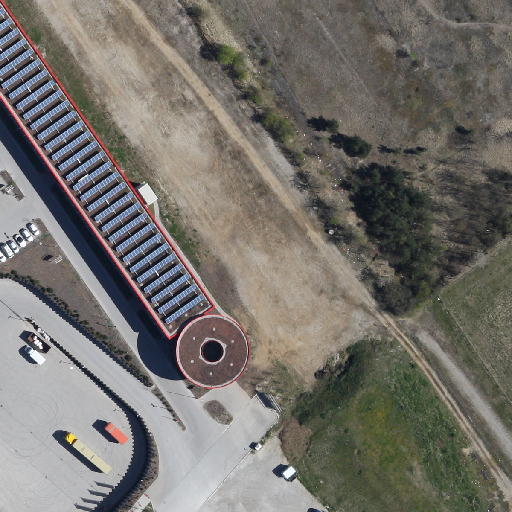
Referring expression: unpaved road